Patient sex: F
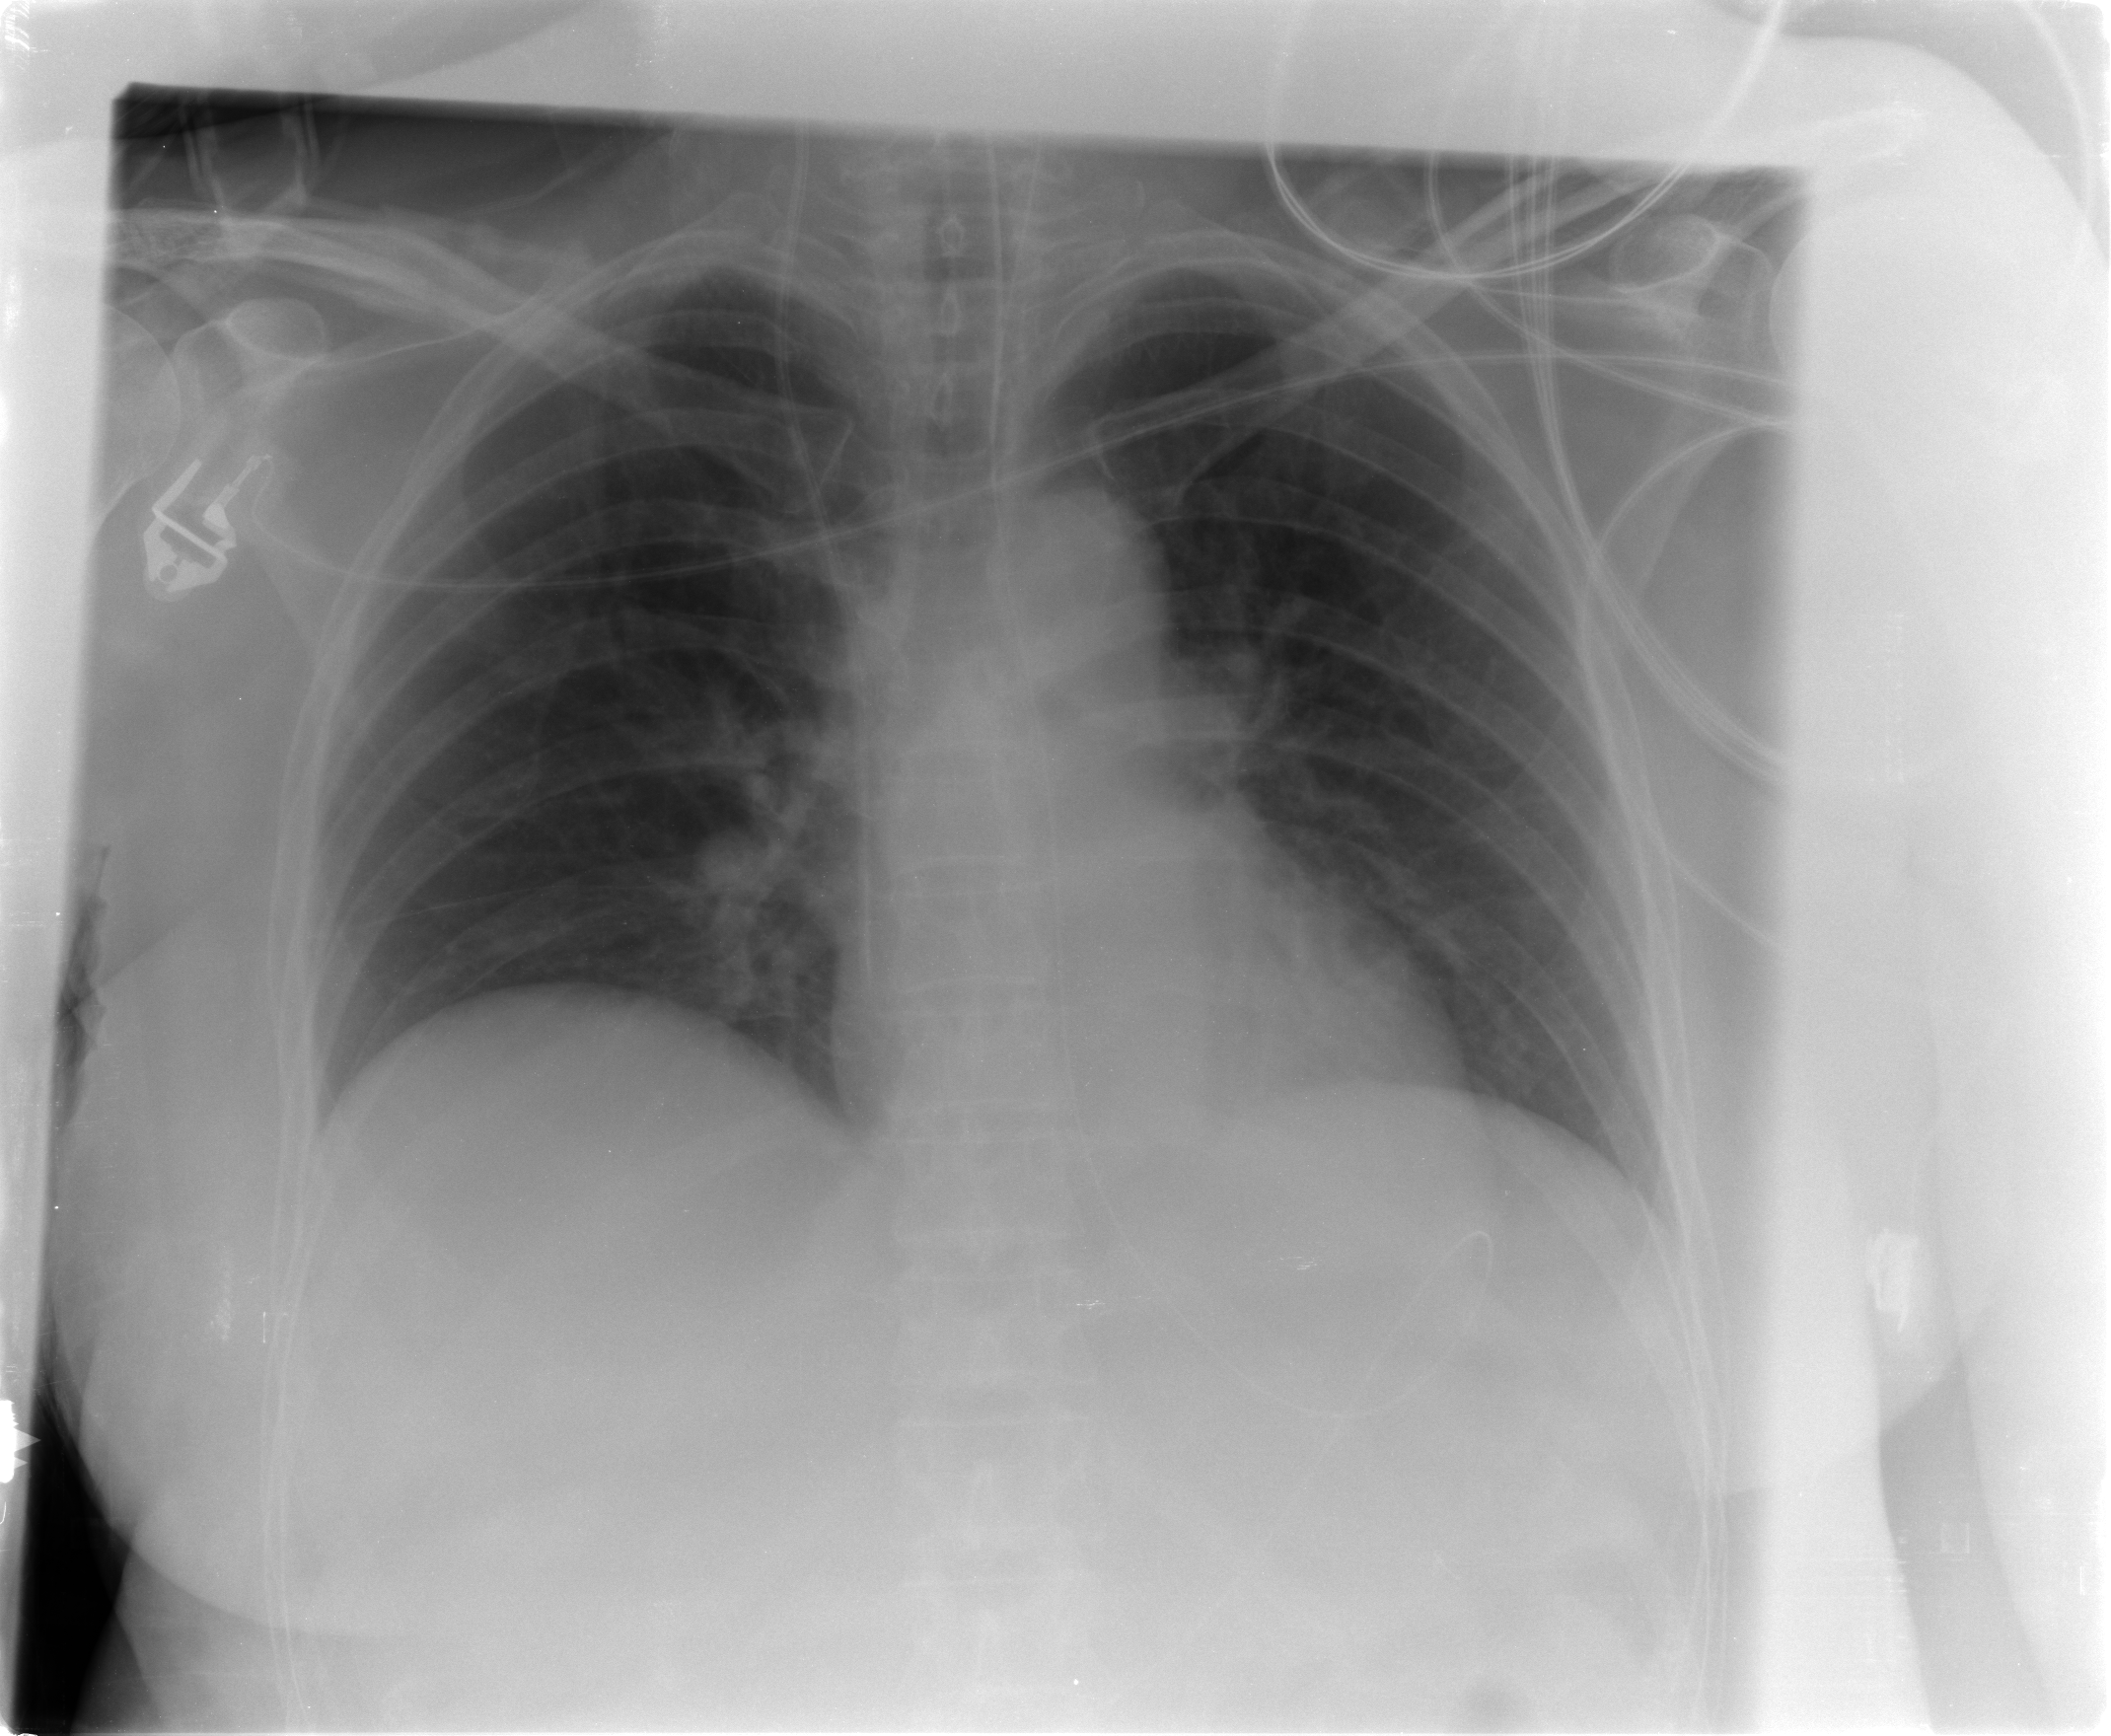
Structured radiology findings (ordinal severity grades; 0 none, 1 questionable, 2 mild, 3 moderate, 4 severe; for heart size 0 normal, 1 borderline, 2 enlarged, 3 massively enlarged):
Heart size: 0
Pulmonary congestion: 1
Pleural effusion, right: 0
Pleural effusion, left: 0
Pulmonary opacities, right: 0
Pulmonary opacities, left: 0
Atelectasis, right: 0
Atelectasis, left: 0